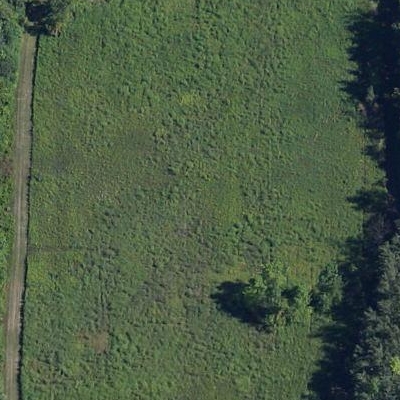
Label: Grass